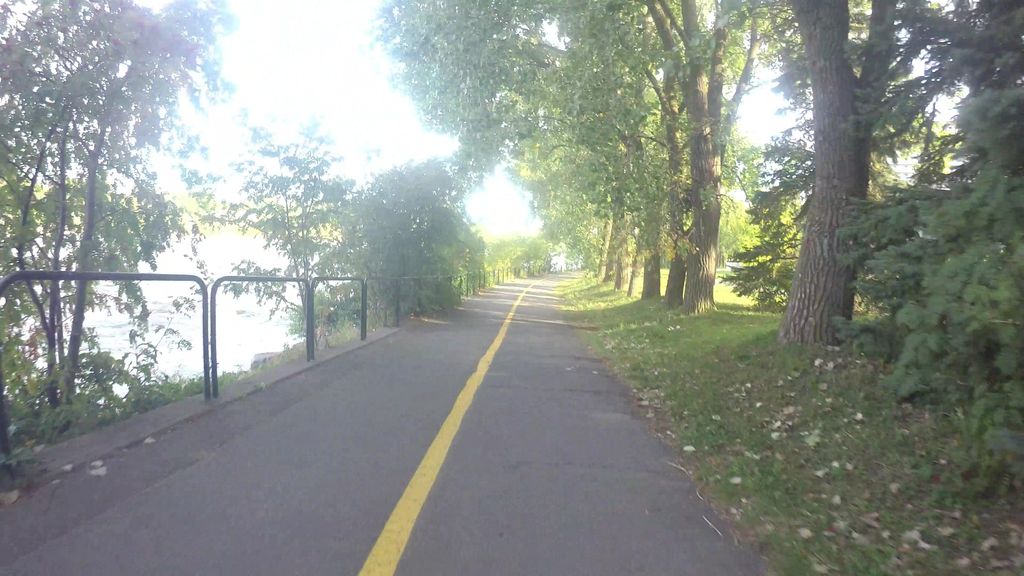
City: montreal